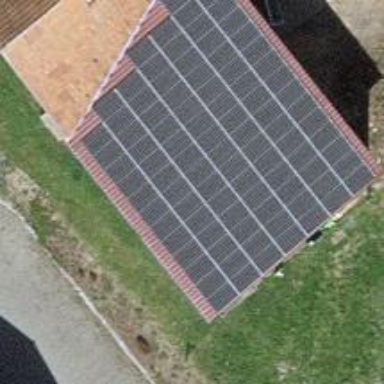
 consisting of solar photovoltaic panels."